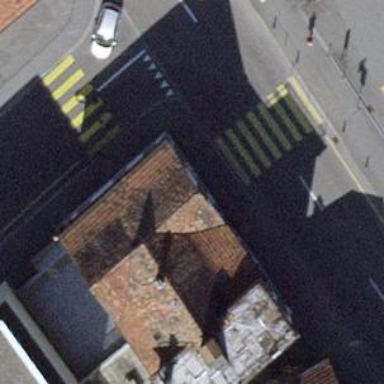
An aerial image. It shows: Restaurant.